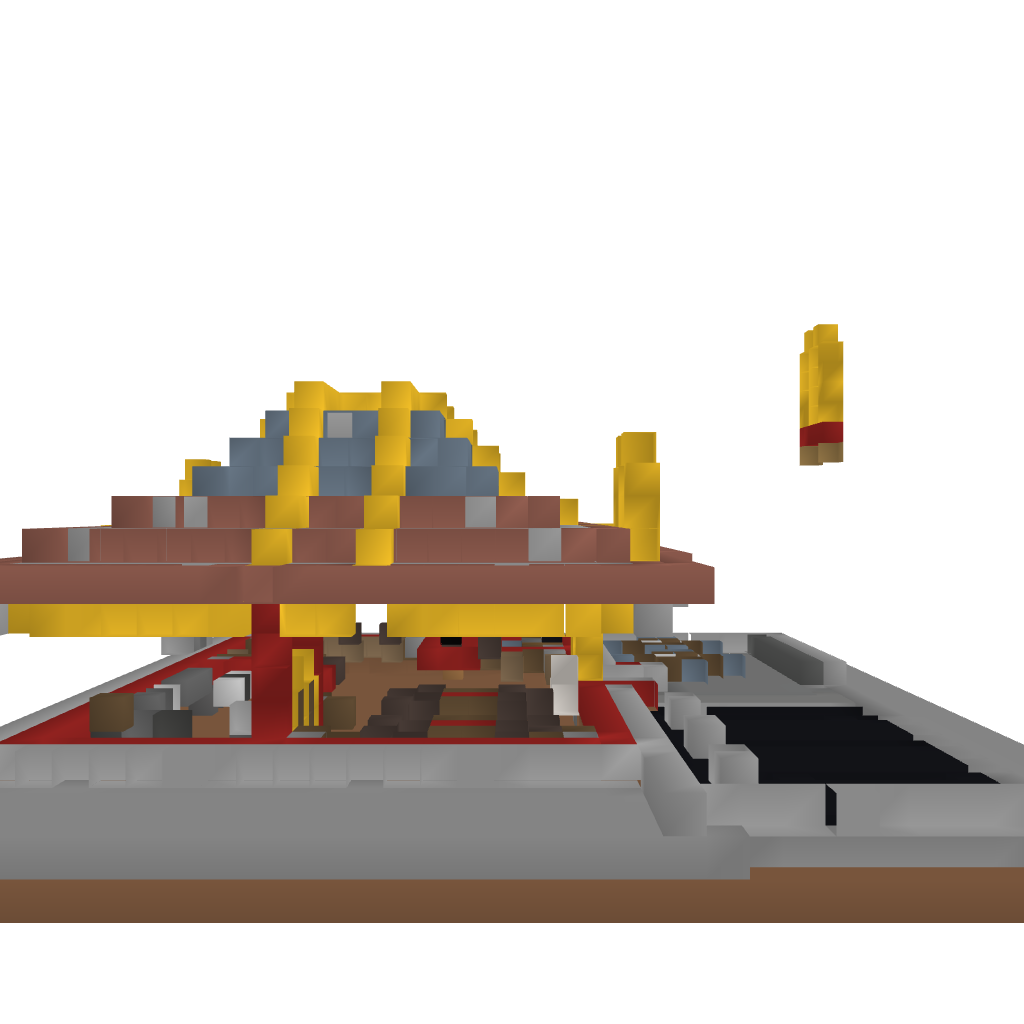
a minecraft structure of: burger shop